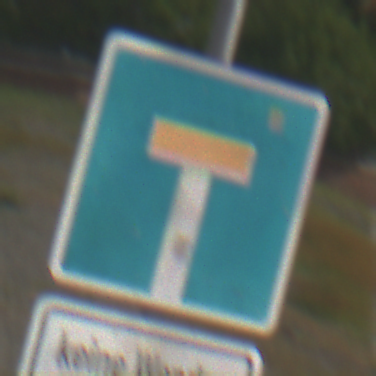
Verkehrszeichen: Sackgasse
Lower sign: HinweisGeaenderteVorfahrtVerkehrsfuehrungVerkehrsregelung3
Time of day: MorningAfternoon
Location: Outdoor (Suburban)
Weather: PartlyCloudy
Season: NotSpecified
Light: Natural